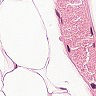
Metastatic tissue present: no